Field crop: tomato
Growth stage: 1
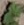
Species: solanum